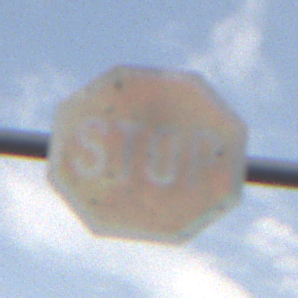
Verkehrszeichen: Stop
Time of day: Midday
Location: Outdoor (Nature)
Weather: PartlyCloudy
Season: NotSpecified
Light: Natural